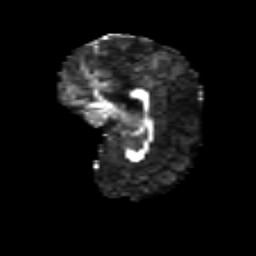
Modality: FA
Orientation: sagittal
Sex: female
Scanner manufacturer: siemens
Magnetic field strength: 3 T
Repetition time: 5 s
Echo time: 0.071 s